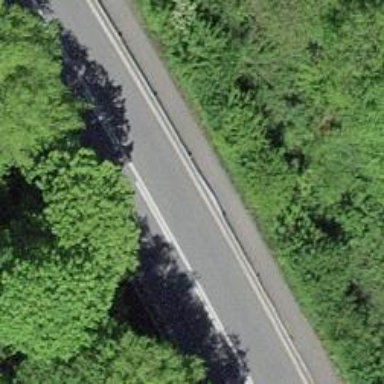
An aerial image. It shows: Asphalt track road with grade1 tracktype and separate sidewalk.